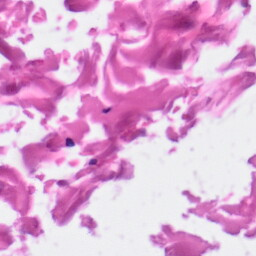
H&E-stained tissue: Skin